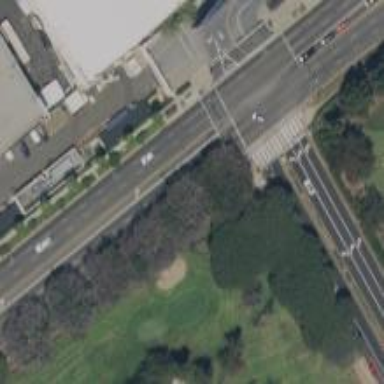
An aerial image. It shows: Footway with marked crossing lines.